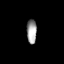
Tissue: prostate
Cell type: Epithelial cells
Senescence score: 0.6897
Nuclear area (px): 232
Mean DAPI intensity: 161.565